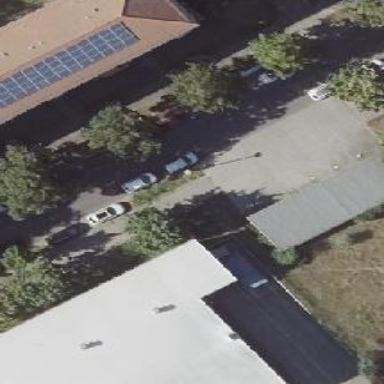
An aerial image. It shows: Group of garages.